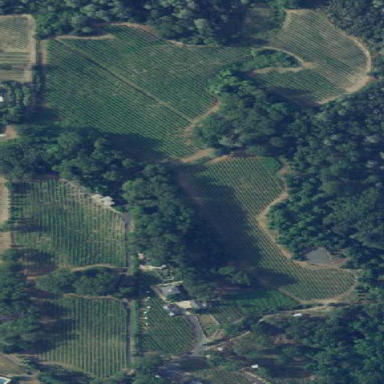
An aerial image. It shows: Vineyard growing wine grapes.